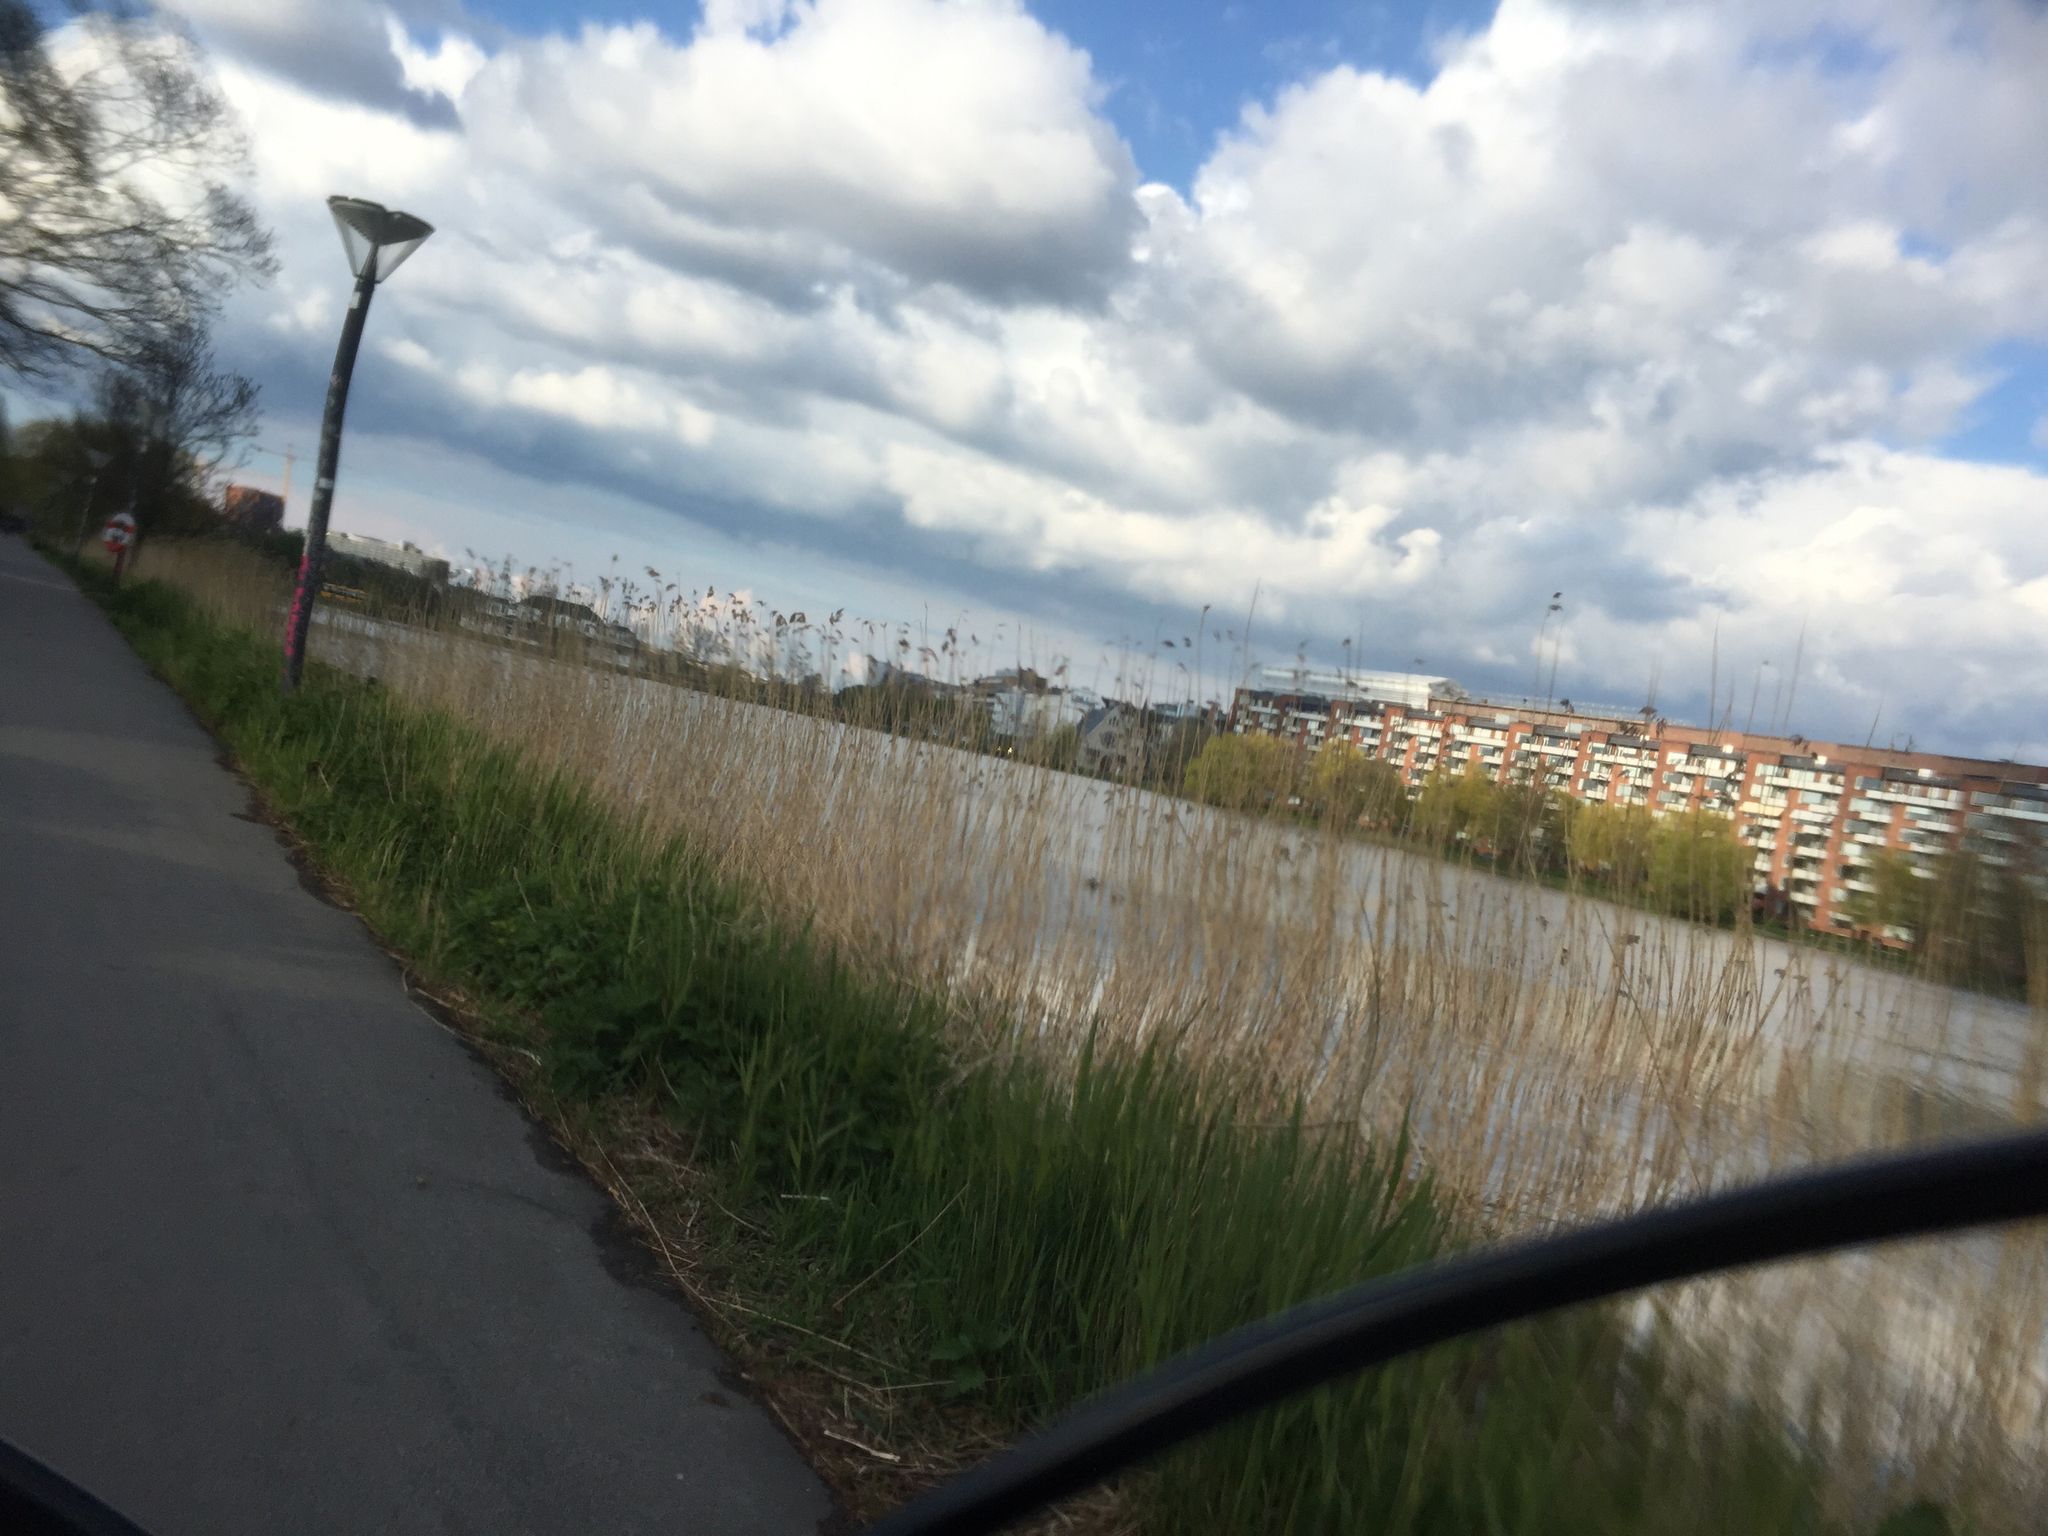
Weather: cloudy
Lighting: day
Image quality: slightly poor
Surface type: walking surface
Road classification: footway, cycleway, steps
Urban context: urban centre
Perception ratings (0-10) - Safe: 6.17, Lively: 5.01, Beautiful: 3.6, Boring: 7.99, Depressing: 1.3, Wealthy: 1.98